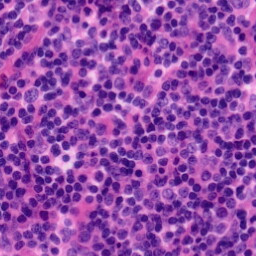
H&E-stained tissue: Tonsil